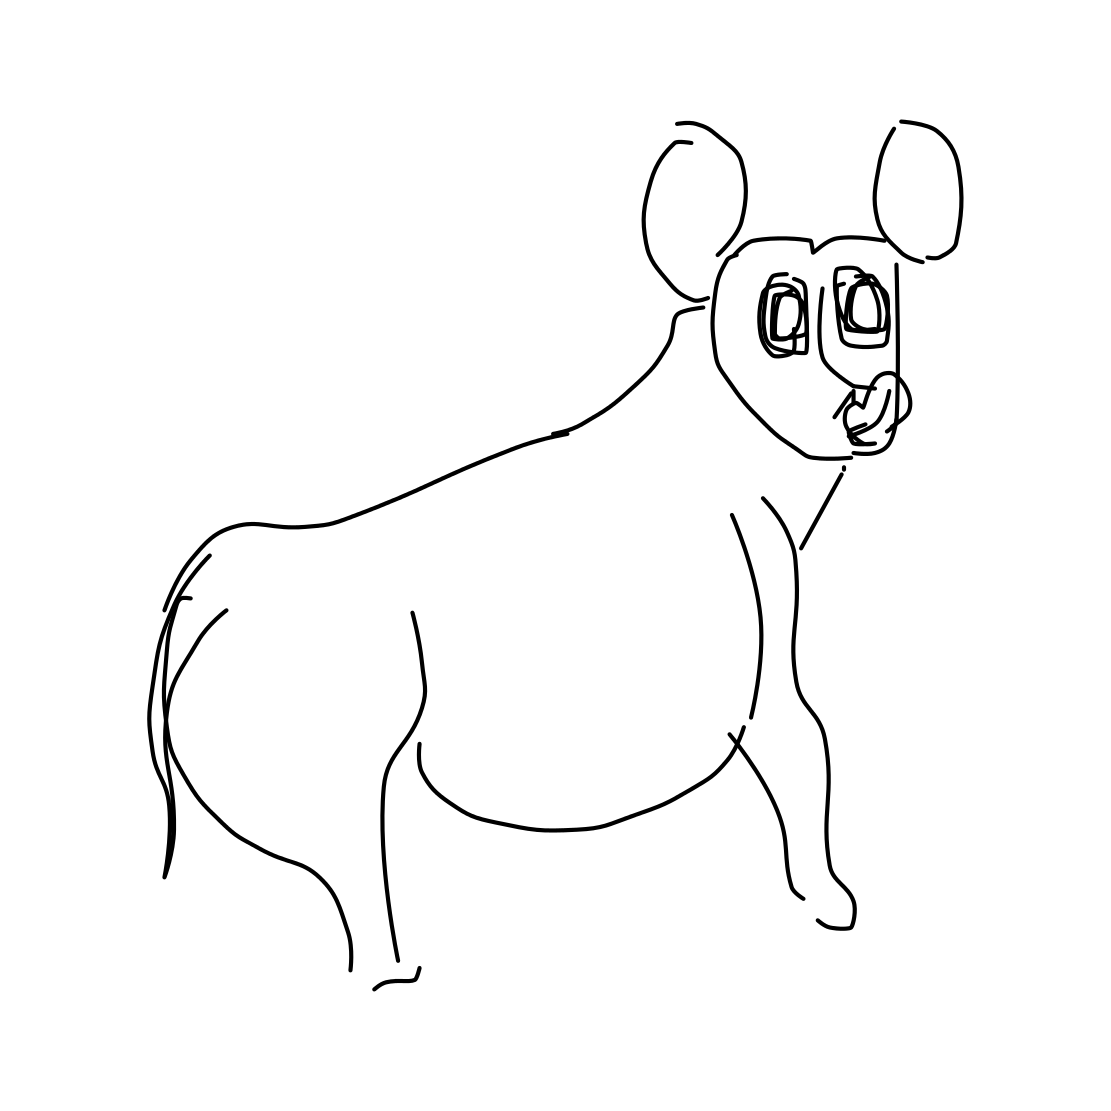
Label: monkey